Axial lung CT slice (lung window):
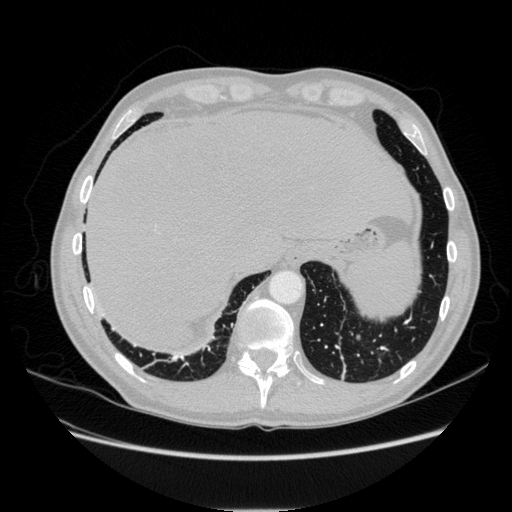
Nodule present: yes
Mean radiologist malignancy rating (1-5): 2.75